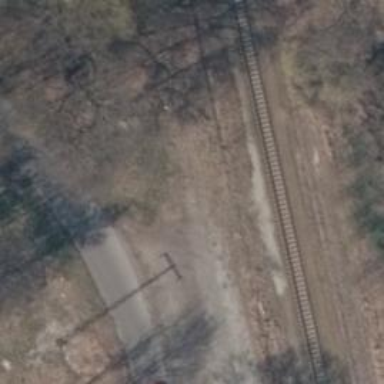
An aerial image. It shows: Abandoned railway yard is depicted.